Question: I am using excel/vba to create a tree structure. Nodes have checkbox in front of them. I am using a recursive function to traverse the nodes and copy the text of selected/checked nodes. I tried to put it in variable, excel rows, arrays but I am only getting last selected node's text.
Below is the recursive function.
I am passing the root node to it. How to copy selected items?
'''
Public Sub TraverseTree(objNode As Node)
Dim objSiblingNode As Node
Set objSiblingNode = objNode
Do
If objSiblingNode.Checked Then
Debug.Print objSiblingNode.Text
End If
If Not objSiblingNode.Child Is Nothing Then
Call TraverseTree(objSiblingNode.Child)
End If
Set objSiblingNode = objSiblingNode.Next
Loop While Not objSiblingNode Is Nothing
End Sub
'''
Tree nodes defined in VBA code
'''
'Parent Nodes
TreeView1.Nodes.Add Key:="P1", Text:="Phone is down/blank screen"
TreeView1.Nodes.Add Key:="P2", Text:="phone is showing Configuring IP"
TreeView1.Nodes.Add Key:="P3", Text:="Phone stuck at registering"
'Child for P1
TreeView1.Nodes.Add "P1", tvwChild, "ch1", "Is the phone getting power?"
'Child for ch1
TreeView1.Nodes.Add "ch1", tvwChild, "ch1.1", "Yes"
TreeView1.Nodes.Add "ch1", tvwChild, "ch1.2", "No"
'Child for ch1.1
TreeView1.Nodes.Add "ch1.1", tvwChild, "ch1.1.1", "Do you see any buttons lit up, what are they?"
'''

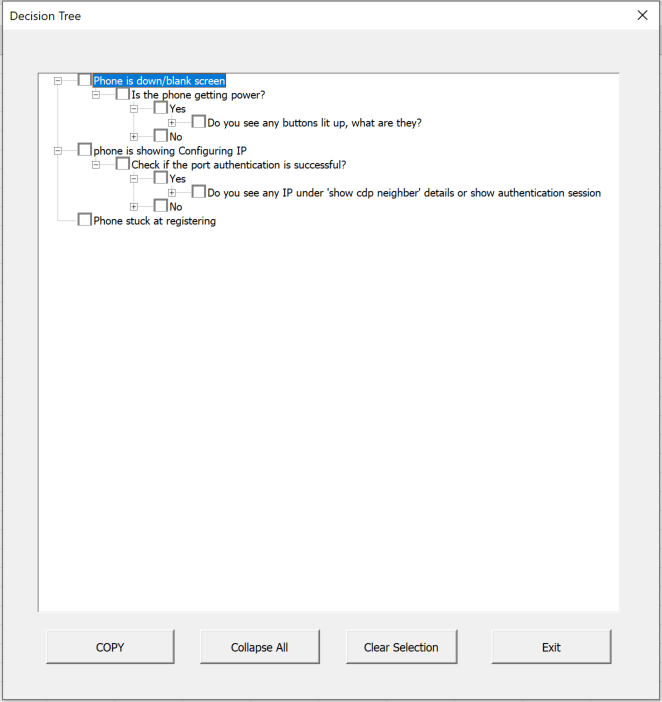
Answer: So, try the next scenario, please:
1. Declare a Private Variable on top of form module (in the declarations area):
'''
Private strWiew As String
'''
1. Your TraverseTree Sub will become:
'''
Private Sub TraverseTree(objNode As Node)
Do
If objNode.Checked Then
If strWiew = "" Then
strWiew = objNode.Text
Else
strWiew = strWiew & vbCrLf & vbTab & objNode.Text
End If
End If
If Not objNode.Child Is Nothing Then
Call TraverseTree(objNode.Child)
End If
Set objNode = objNode.Next
Loop While Not objNode Is Nothing
End Sub
'''
1. You need the function to put the resulted string in clipboard:
'''
Dim clipboard As New MSForms.DataObject
clipboard.SetText strNode
clipboard.PutInClipboard
End Sub
'''
1. Your Copy button Click event will become:
'''
Private Sub CommandButton1_Click()
Dim objNode As Node
Set objNode = TreeView1.Nodes("P1")
strWiew = ""
TraverseTree objNode
CopyToClipboard strWiew
End Sub
'''
1. Run your application. Check the tree node you want their text to be returned and press Copy button. Open Notepad, Wordpad, Word (any text editor) and try Ctrl + V...